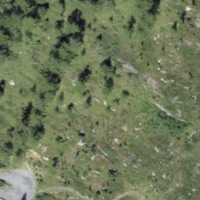
EUNIS habitat code: 31
Species observed at this site:
Aporia crataegi